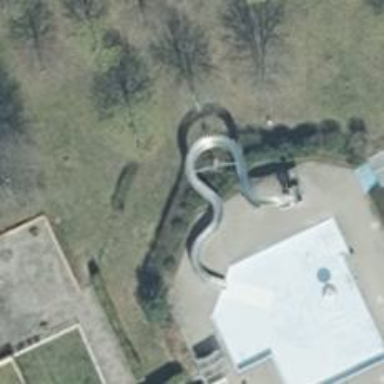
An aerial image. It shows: Playground featuring slide.